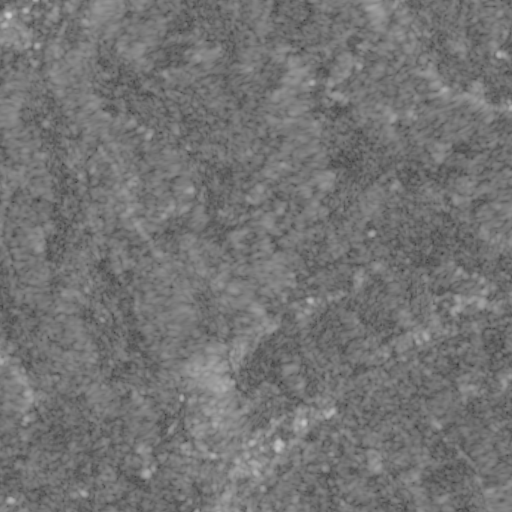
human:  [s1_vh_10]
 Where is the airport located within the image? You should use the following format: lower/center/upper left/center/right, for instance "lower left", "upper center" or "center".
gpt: The airport is located in the upper left of the image.
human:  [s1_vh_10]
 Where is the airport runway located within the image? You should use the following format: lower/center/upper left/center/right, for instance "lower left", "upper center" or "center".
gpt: The airport runway is located in the upper left of the image.
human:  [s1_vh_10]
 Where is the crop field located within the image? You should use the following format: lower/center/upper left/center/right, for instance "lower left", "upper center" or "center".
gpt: The crop field is located in the upper right of the image.
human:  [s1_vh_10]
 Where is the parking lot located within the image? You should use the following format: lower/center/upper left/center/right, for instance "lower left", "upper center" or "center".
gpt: The parking lot is located in the lower center of the image.
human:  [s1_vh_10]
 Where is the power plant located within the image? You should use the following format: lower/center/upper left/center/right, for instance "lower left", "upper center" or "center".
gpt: There is no power plant in the image.

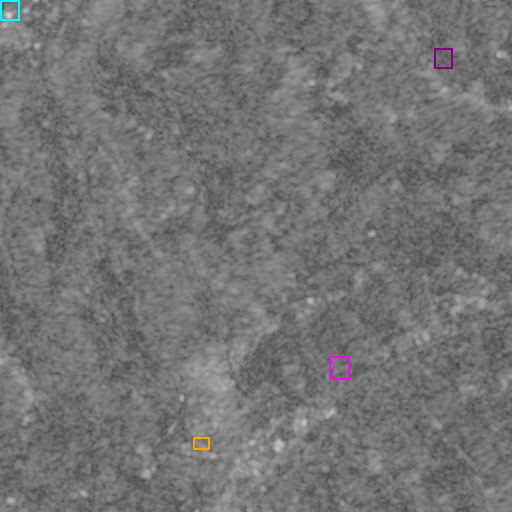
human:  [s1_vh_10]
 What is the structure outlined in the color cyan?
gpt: The structure outlined in cyan is an airport.
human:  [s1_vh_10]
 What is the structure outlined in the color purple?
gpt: The structure outlined in purple is a crop field.
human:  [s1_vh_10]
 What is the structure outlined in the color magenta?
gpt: The structure outlined in magenta is a park.
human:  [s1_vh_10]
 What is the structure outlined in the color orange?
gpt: The structure outlined in orange is a parking lot.
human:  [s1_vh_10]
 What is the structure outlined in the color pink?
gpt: There is no pink outline.